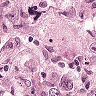
Metastatic tissue present: yes